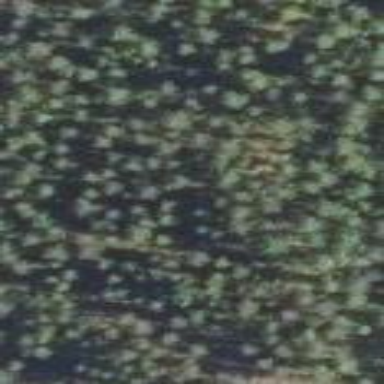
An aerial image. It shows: Needle-leaved woodland.